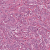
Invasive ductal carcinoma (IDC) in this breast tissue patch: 1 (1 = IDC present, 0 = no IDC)